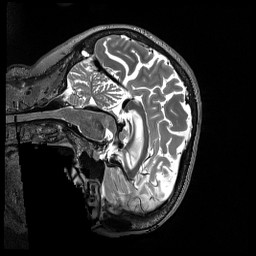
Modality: T2w
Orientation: sagittal
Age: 66
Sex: female
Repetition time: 3.2 s
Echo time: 0.563 s